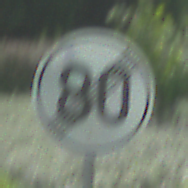
Verkehrszeichen: EndeGeschwindigkeit80
Umgebung: Outdoor, Nature
Tageszeit: Midday
Wetter: PartlyCloudy
Licht: Natural
Jahreszeit: NotSpecified
Kontrast: HighContrast